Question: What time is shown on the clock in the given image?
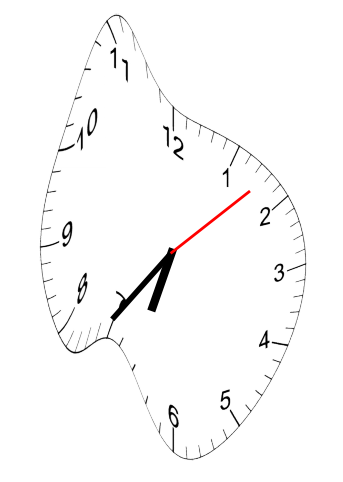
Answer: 06:36:08